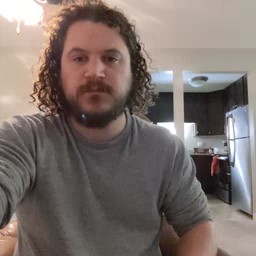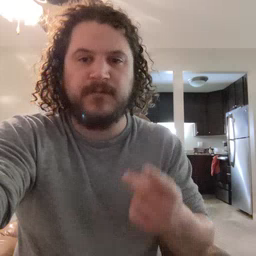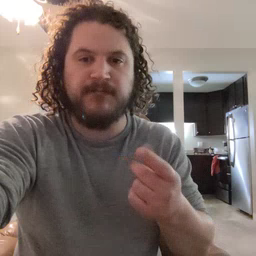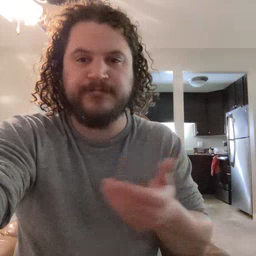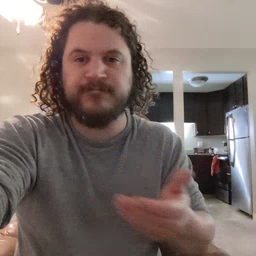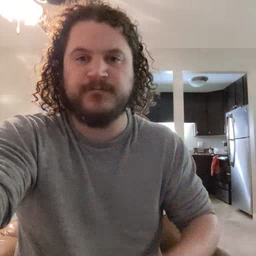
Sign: puppy